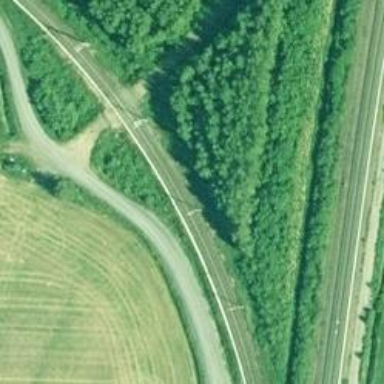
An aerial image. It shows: Railway with continuous electrified contact lines.